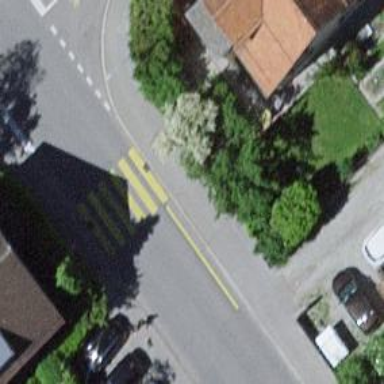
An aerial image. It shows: Uncontrolled crossing on the road.